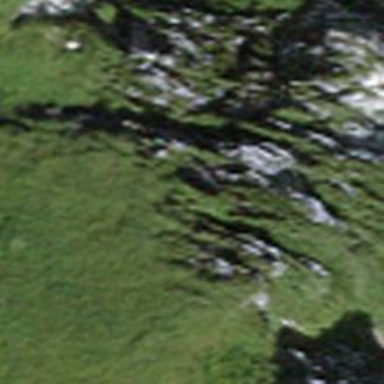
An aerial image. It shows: Cliff in nature.